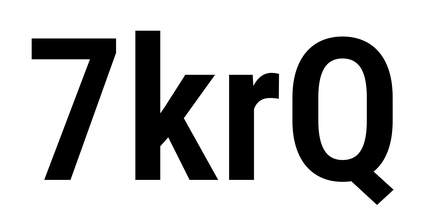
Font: Roboto_Condensed_SemiBold